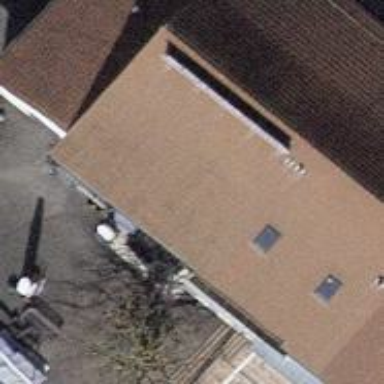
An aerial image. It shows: Restaurant.